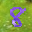
Label: 8